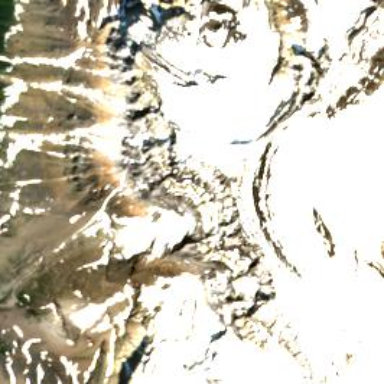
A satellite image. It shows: Majestic glacier in the distance.